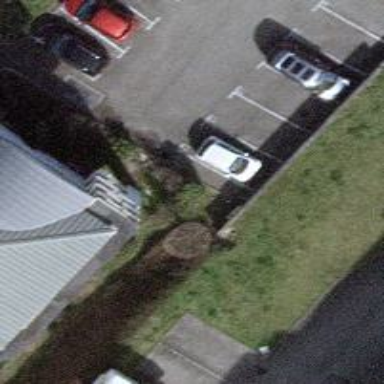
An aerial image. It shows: Retaining wall.